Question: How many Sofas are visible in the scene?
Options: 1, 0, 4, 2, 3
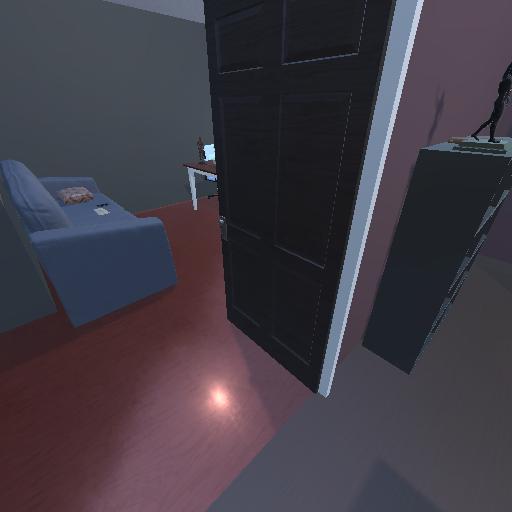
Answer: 1